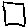
Label: square